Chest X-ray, PA view. Patient: 51 years old, sex F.
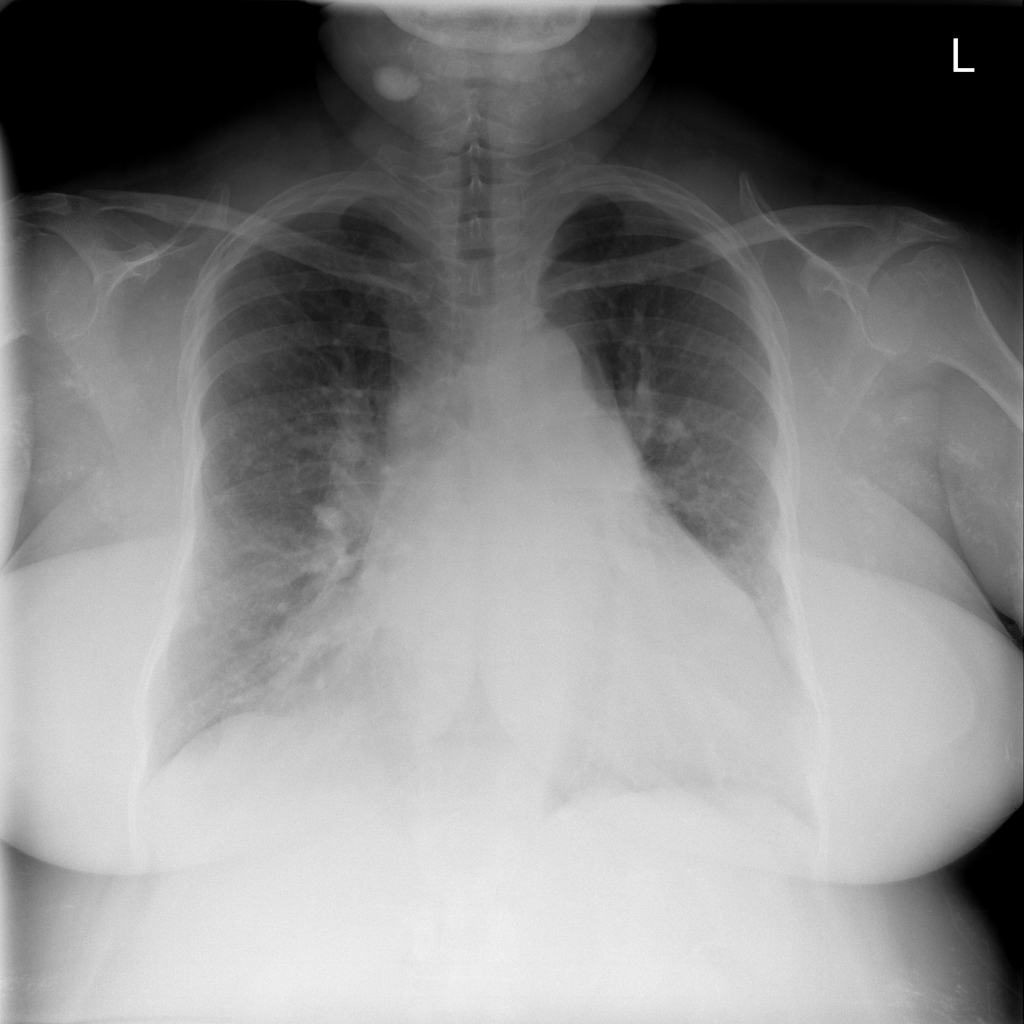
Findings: Nodule